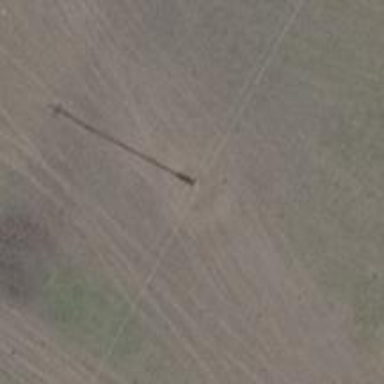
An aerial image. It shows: Power pole.